Question: What is the maximum amount of money that can be robbed from the houses? The connected houses cannot be robbed at the same time.
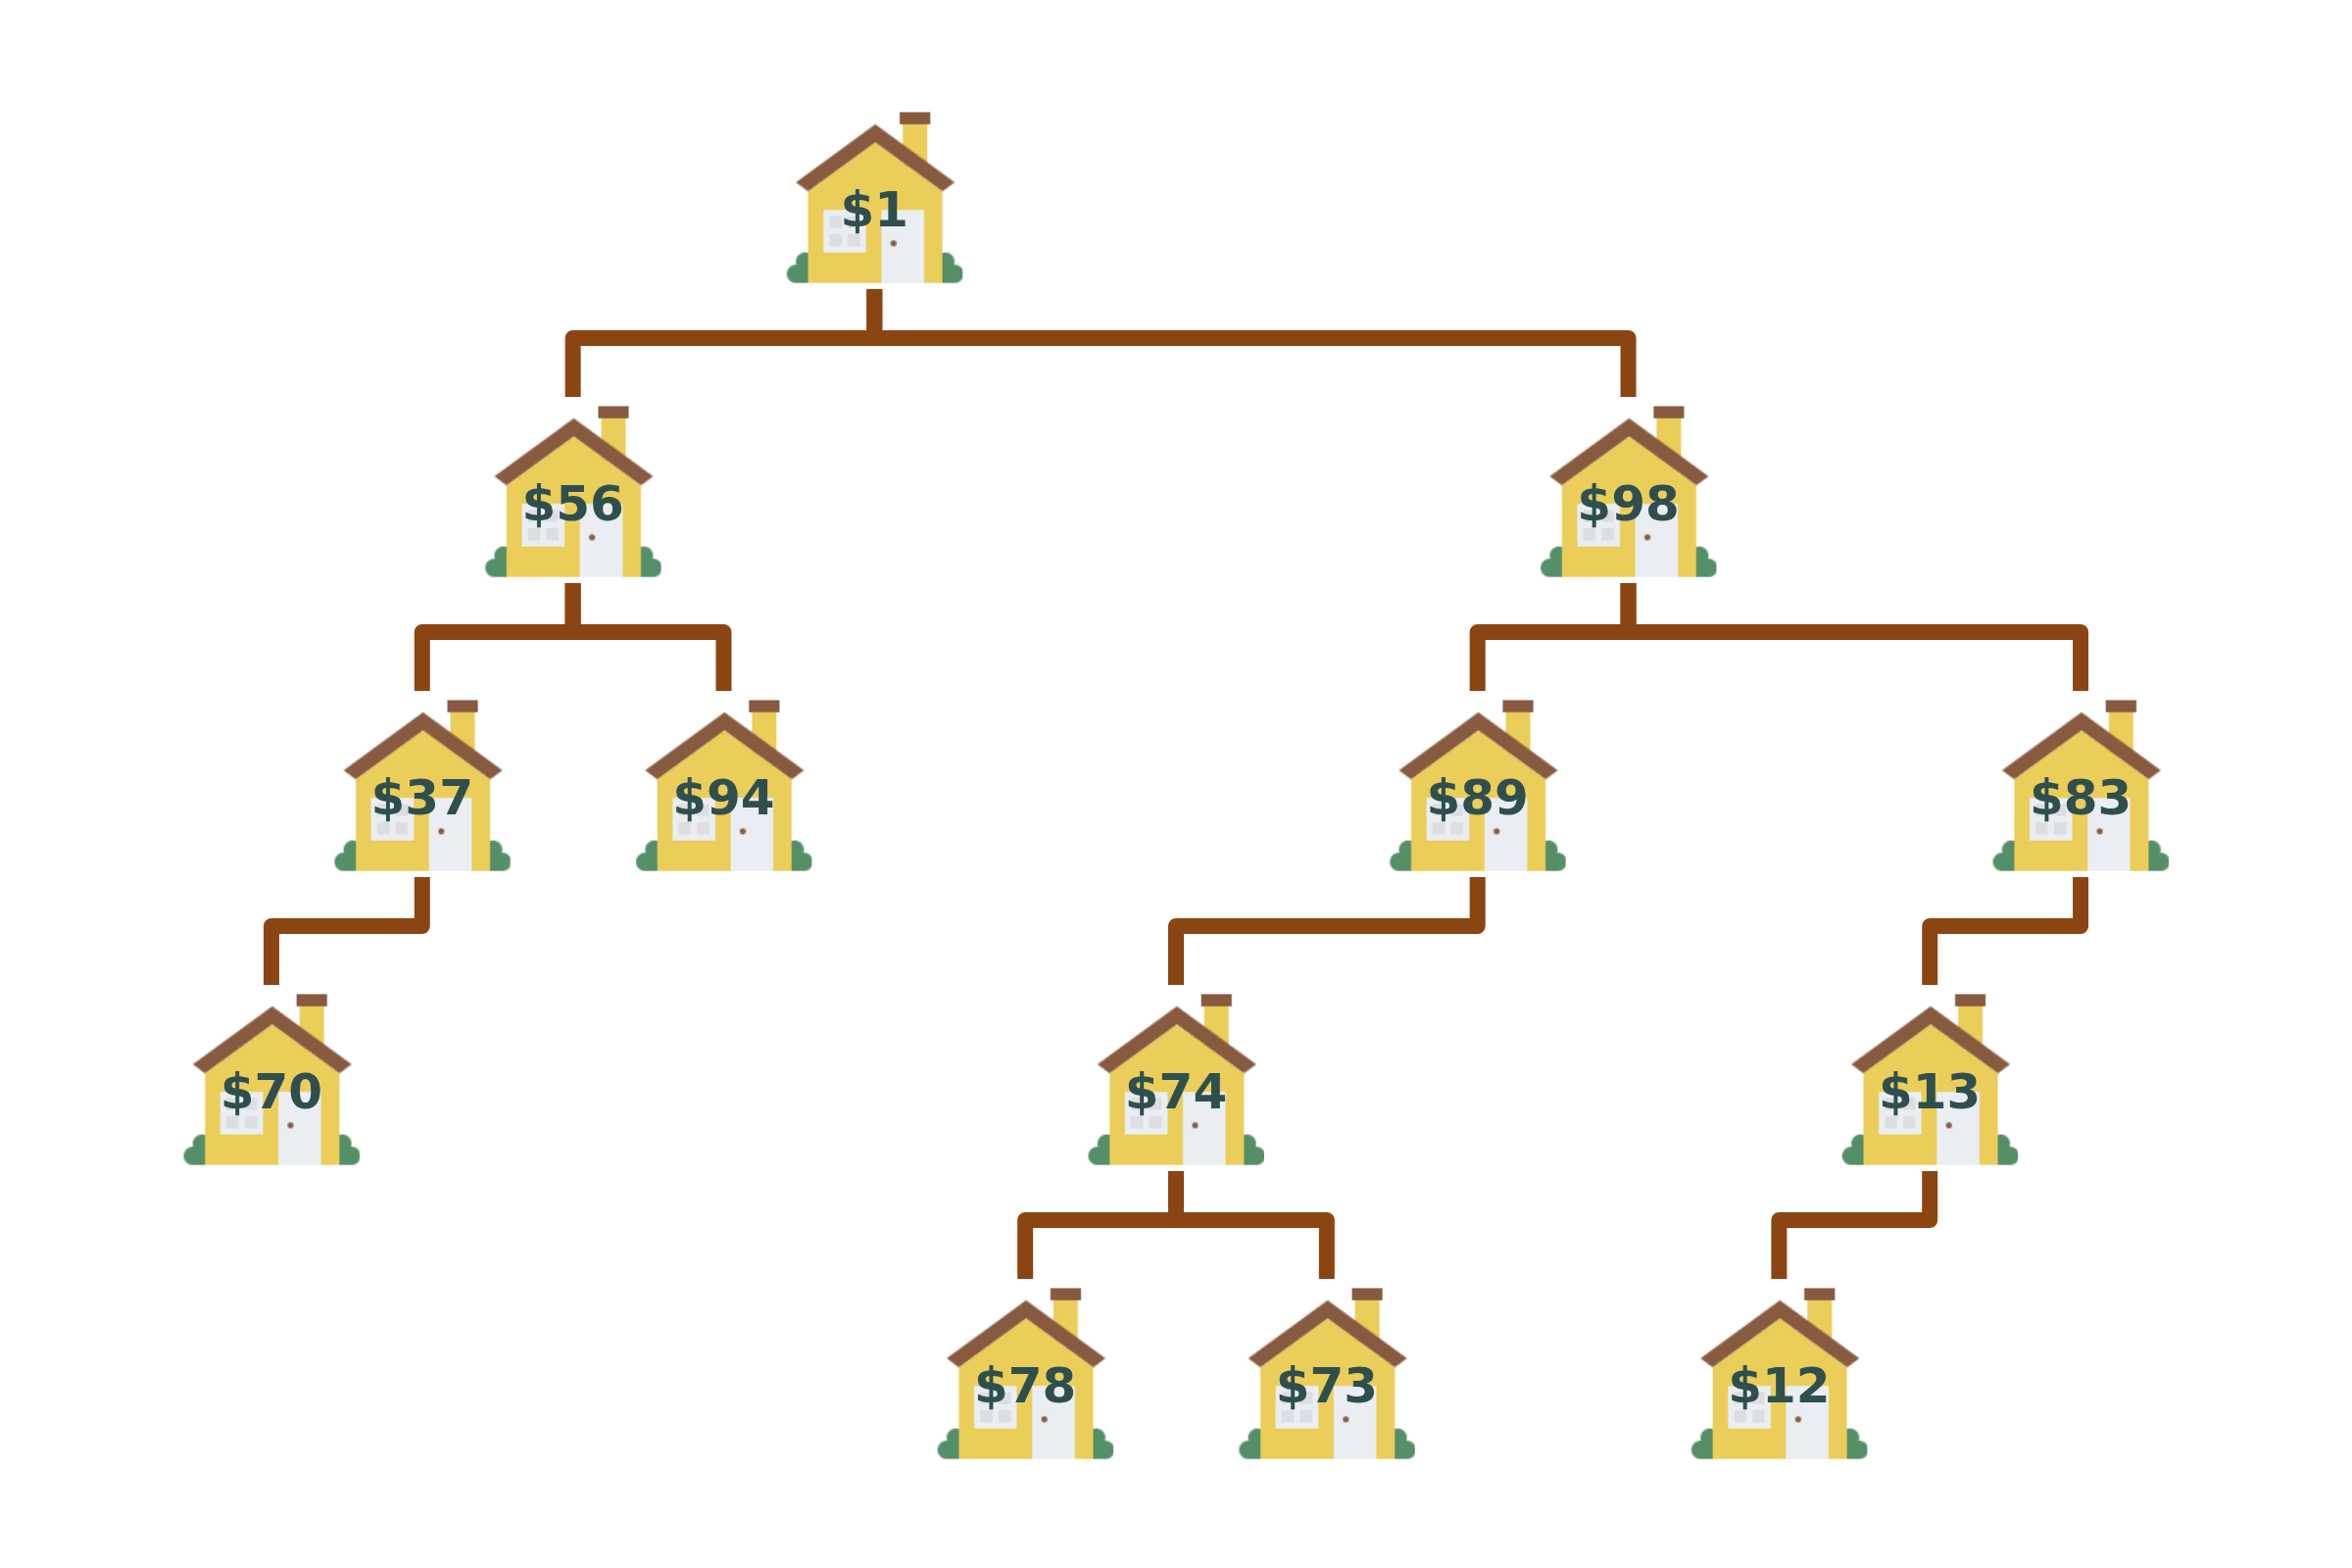
Answer: 500